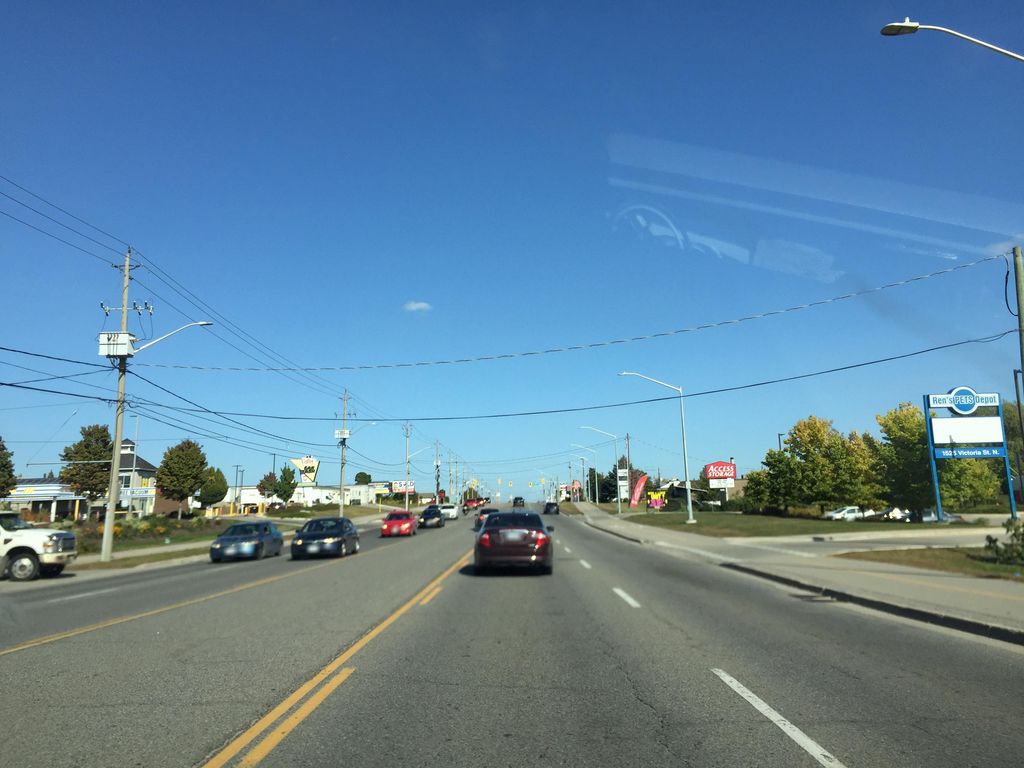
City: kitchener-waterloo